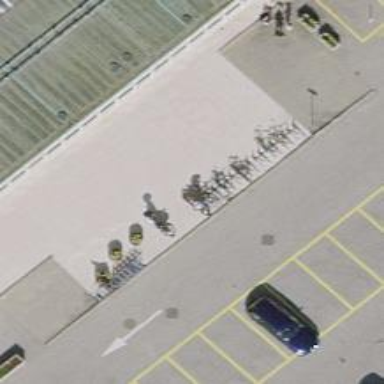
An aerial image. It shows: Bicycle parking area.